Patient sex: M
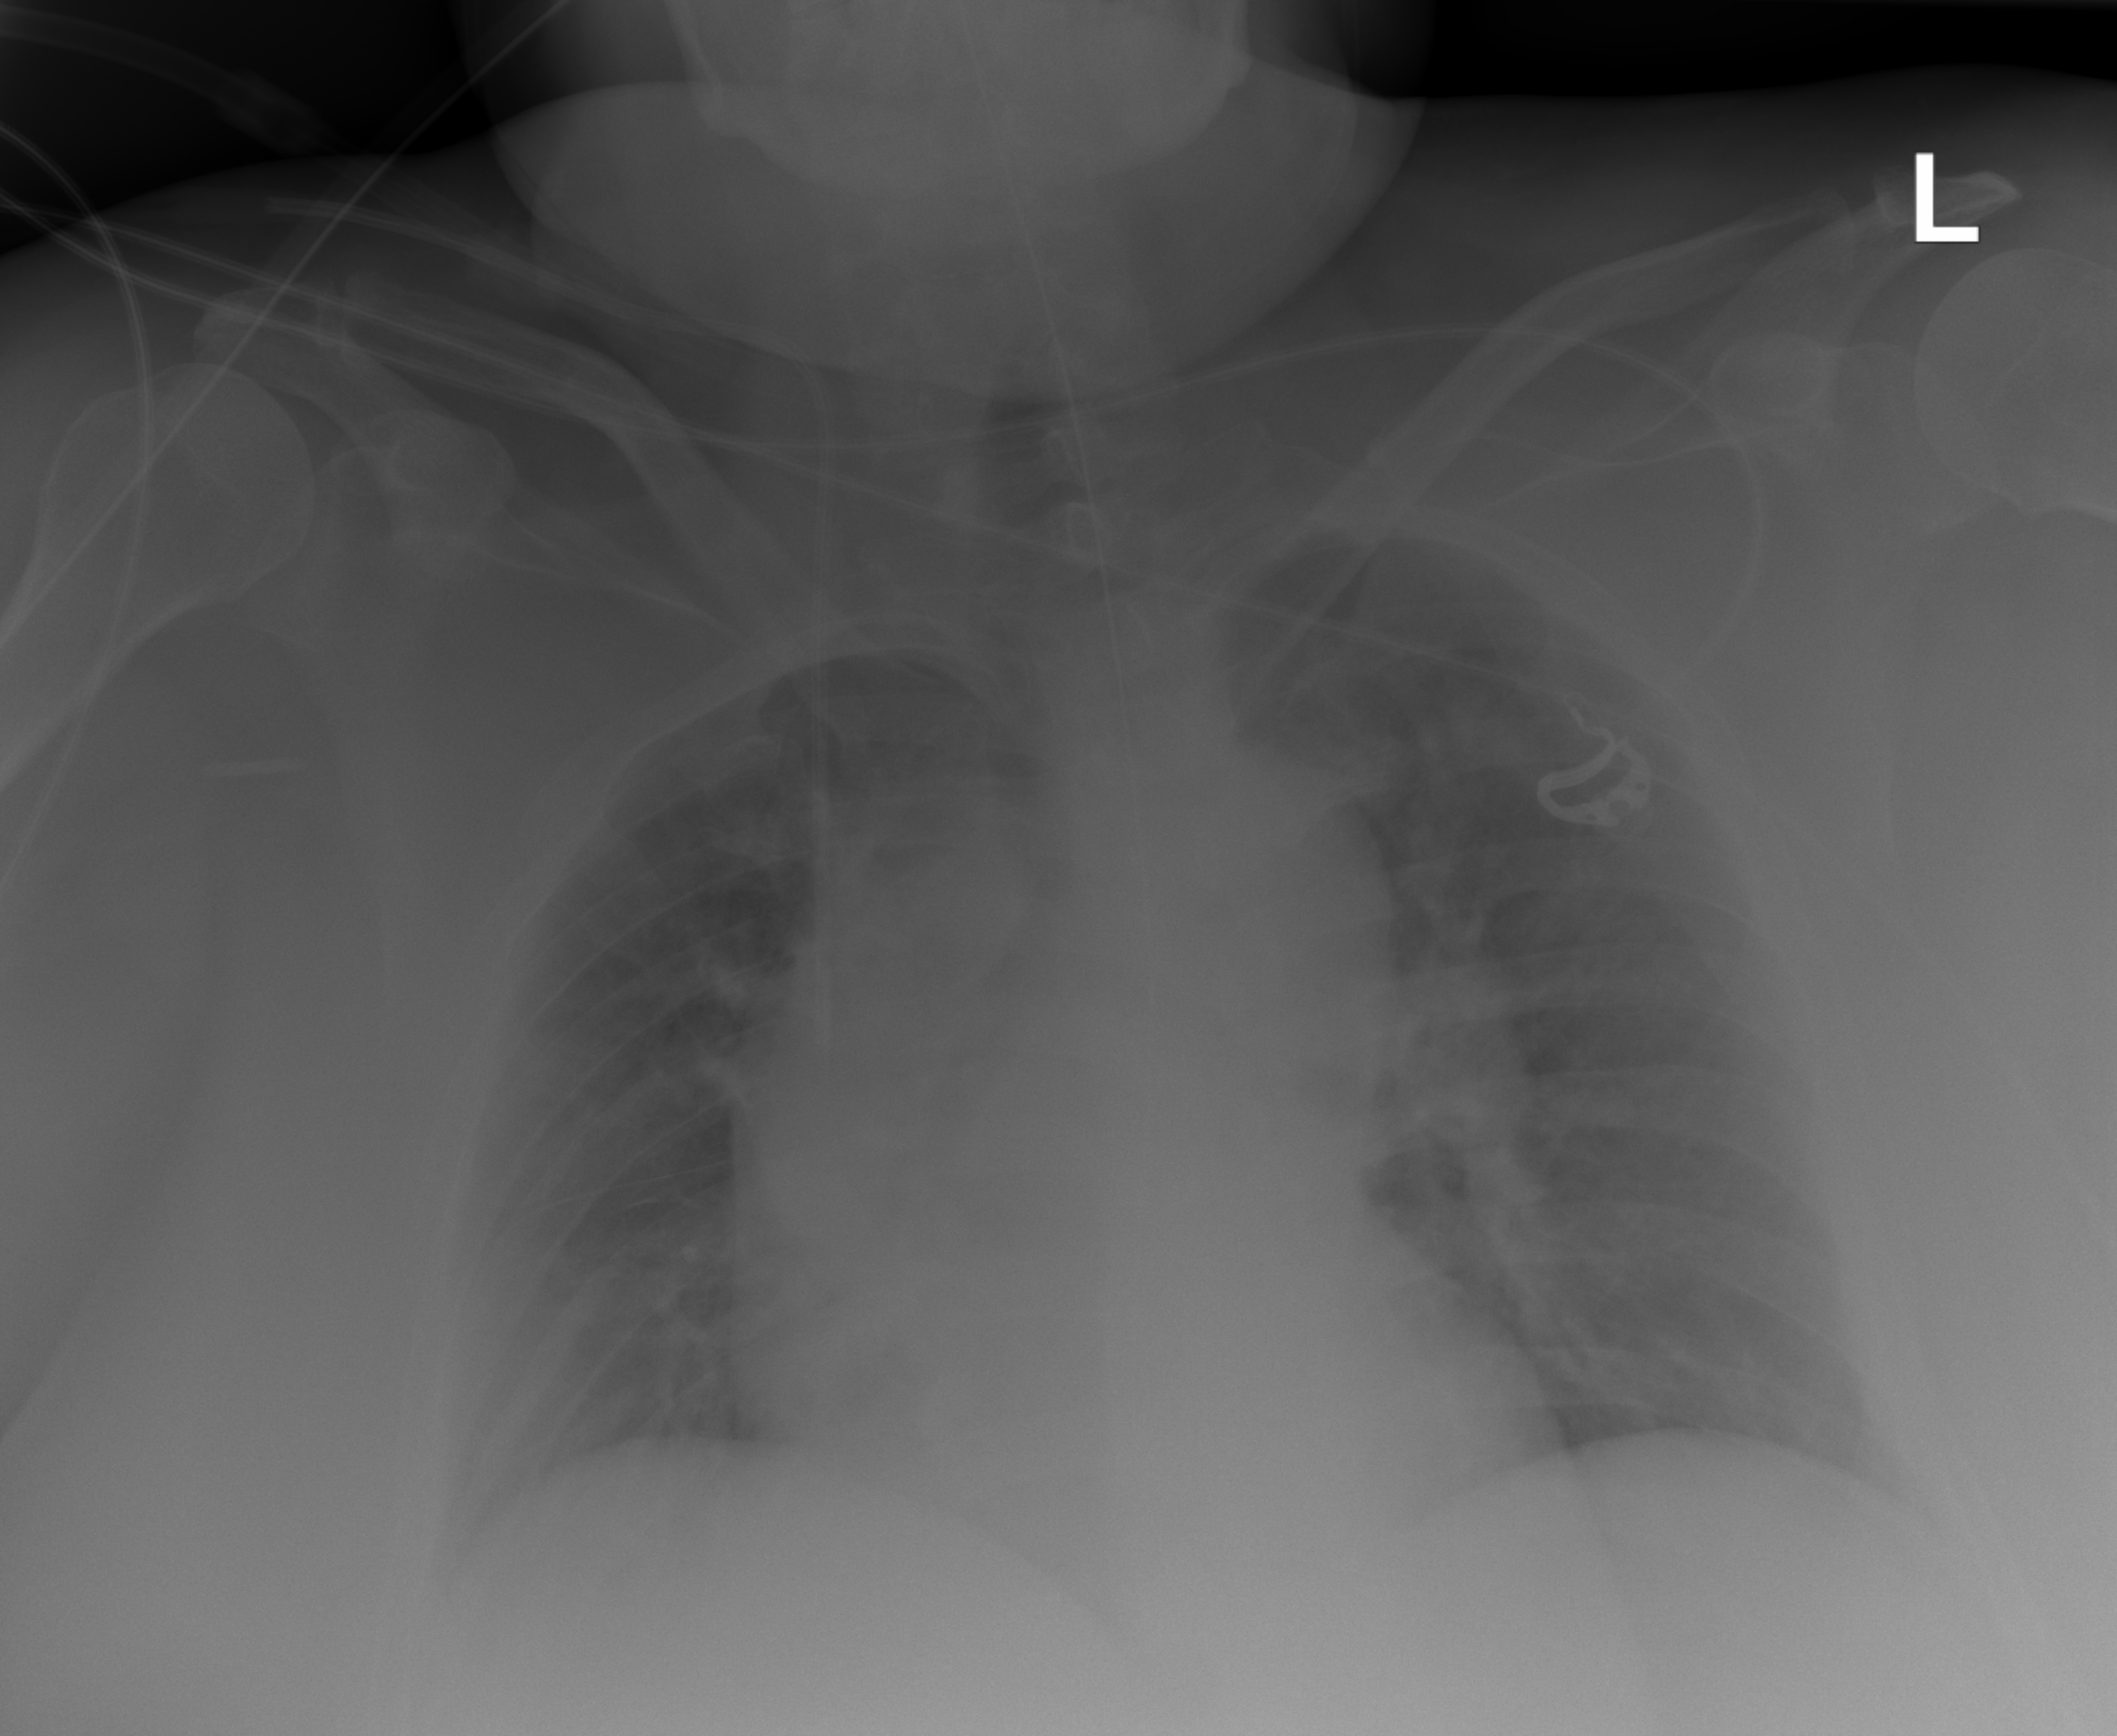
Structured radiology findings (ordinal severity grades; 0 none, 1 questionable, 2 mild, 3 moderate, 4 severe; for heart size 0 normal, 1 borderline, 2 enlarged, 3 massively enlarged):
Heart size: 0
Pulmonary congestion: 2
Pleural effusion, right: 0
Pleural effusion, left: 0
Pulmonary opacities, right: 0
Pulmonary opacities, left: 0
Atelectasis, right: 0
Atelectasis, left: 0